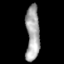
Tissue: skin
Cell type: Fibroblasts
Senescence score: 0.7428
Nuclear area (px): 741
Mean DAPI intensity: 165.112